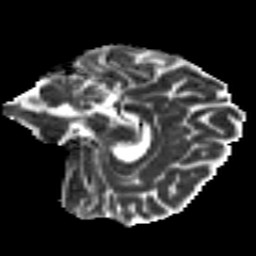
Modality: MD
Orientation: sagittal
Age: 24
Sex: female
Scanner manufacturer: siemens
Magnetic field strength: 3 T
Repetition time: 8.8 s
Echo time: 0.085 s